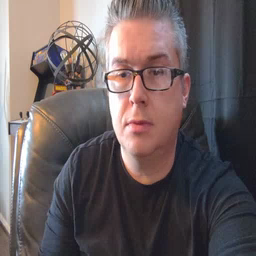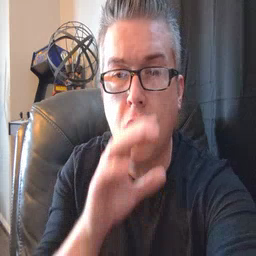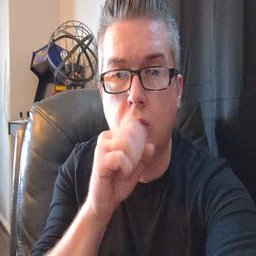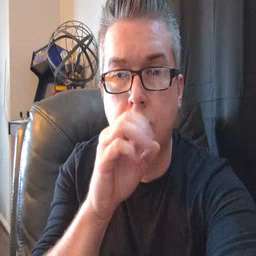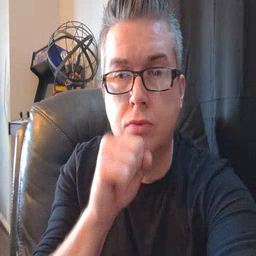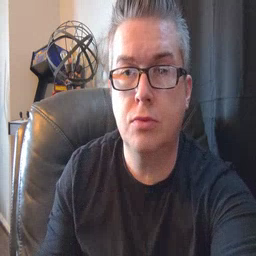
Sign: orange